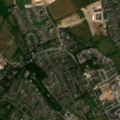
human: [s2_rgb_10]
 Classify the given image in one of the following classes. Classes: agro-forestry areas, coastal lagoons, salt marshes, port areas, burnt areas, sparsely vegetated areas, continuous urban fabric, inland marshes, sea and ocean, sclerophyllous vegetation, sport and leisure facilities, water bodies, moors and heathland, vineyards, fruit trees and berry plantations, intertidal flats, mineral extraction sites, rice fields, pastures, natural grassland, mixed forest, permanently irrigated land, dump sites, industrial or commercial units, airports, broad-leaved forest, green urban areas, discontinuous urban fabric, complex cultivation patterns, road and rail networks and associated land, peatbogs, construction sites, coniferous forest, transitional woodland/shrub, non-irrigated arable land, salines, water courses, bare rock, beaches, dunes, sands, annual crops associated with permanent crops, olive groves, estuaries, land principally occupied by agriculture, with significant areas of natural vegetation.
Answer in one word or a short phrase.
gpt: discontinuous urban fabric, non-irrigated arable land, pastures, complex cultivation patterns